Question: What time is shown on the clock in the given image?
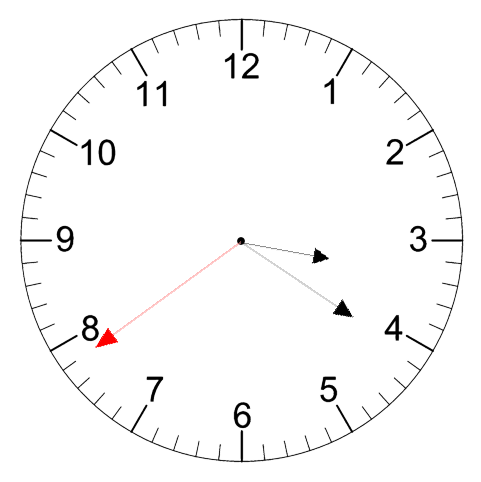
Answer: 03:20:39